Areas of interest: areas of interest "Yintai Huayuan"
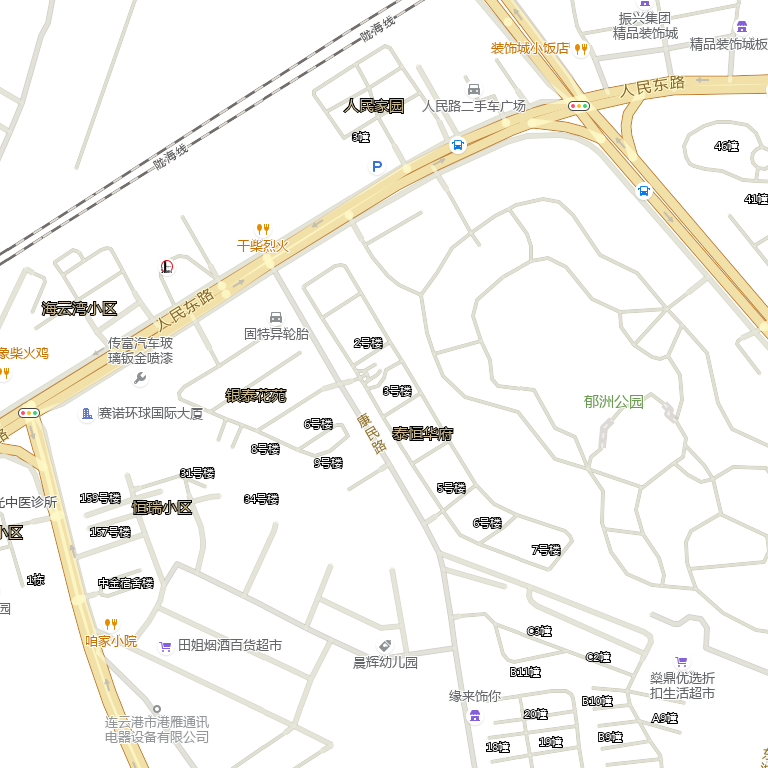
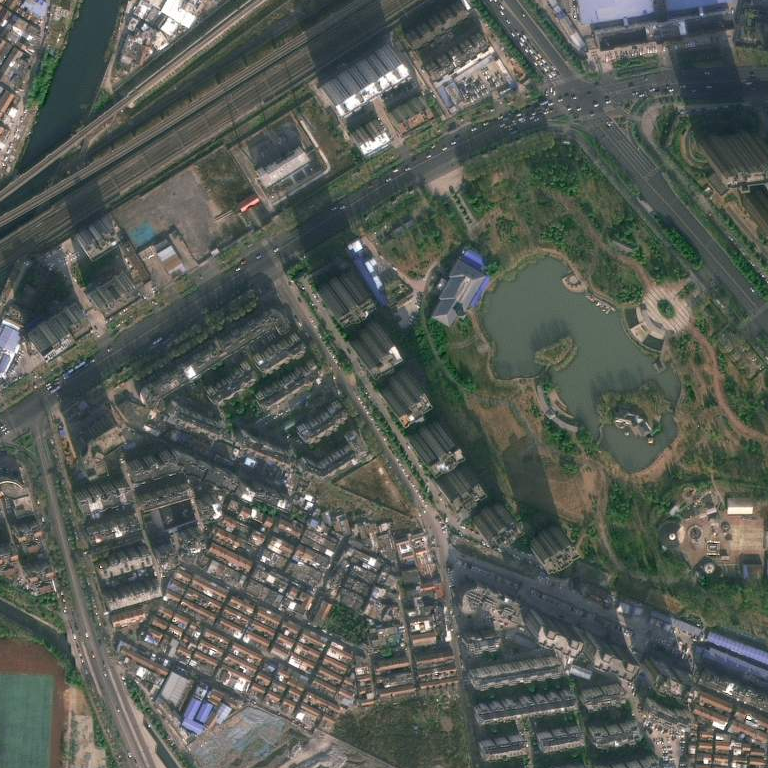